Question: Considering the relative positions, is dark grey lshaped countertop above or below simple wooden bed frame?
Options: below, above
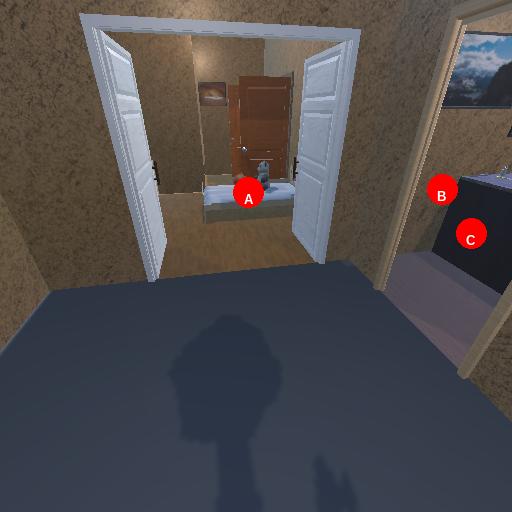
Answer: below